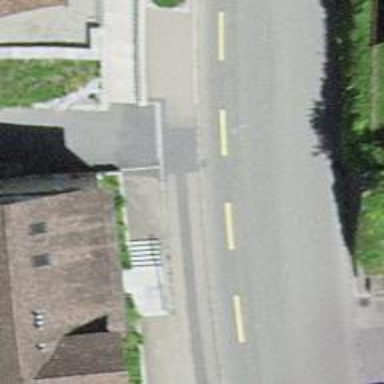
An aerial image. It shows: Asphalt sidewalk along the footway.